Interaction volume radius: 5 \u00c5
Interaction volume height: 20 \u00c5
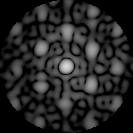
Disorder parameter: 0.4484